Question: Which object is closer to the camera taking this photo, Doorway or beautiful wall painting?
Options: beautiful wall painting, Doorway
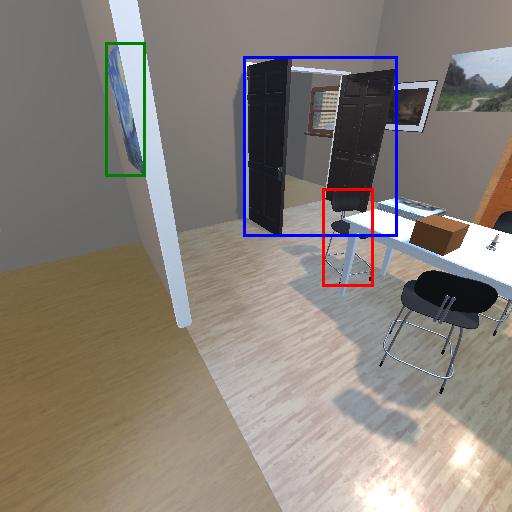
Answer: beautiful wall painting